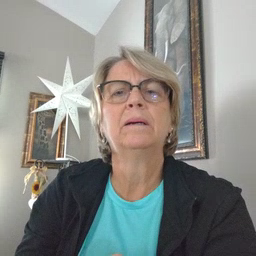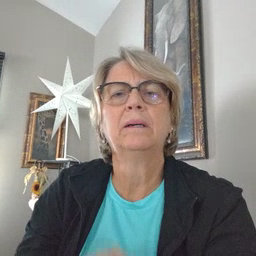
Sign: wait